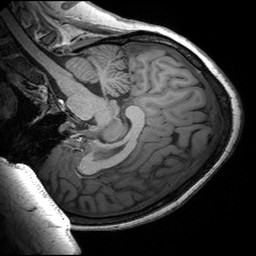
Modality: T1w
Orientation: sagittal
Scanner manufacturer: siemens
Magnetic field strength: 3 T
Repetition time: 2.53 s
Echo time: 0.00299 s